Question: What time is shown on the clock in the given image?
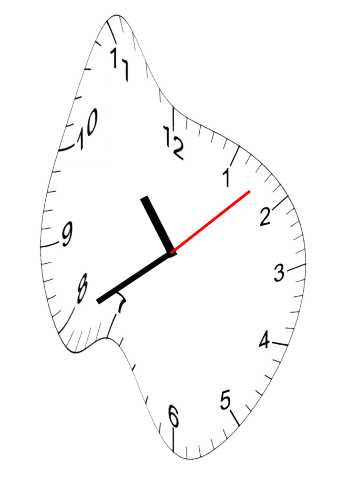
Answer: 10:40:08